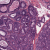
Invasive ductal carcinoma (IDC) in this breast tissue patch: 0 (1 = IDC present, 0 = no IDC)